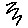
Label: zigzag